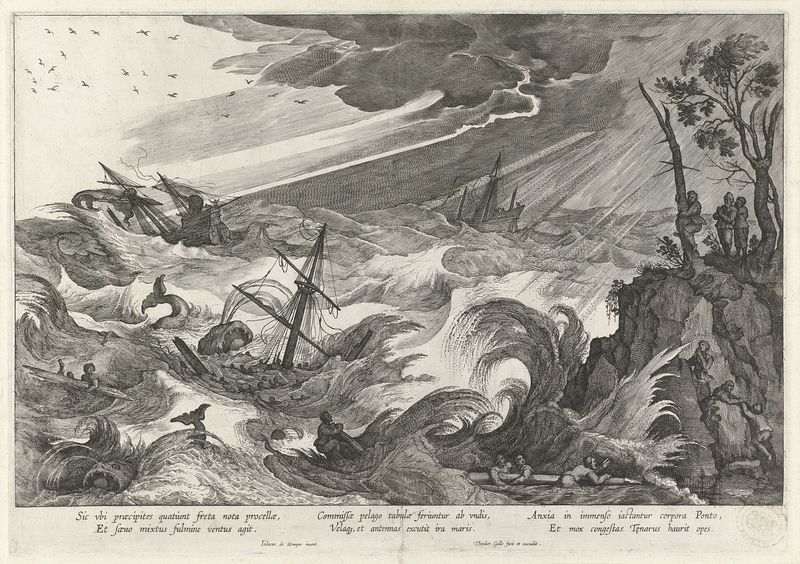
Titel: Herfst: storm op zee
Künstler: Theodoor Galle
Standort: Amsterdam
Institution: Rijksmuseum
Schlagwörter: felsen, meer, wolken, bäume, menschen, vögel, wind, drei, schwanz, gischt, schiffe, wellen, mast, klippen, masten, orkan, sturm, treibgut, wild, balken, klippe, regen, windig, fisch, blitz, kentern, peitschen, schiffsmast, rettungsboot, aufgepeitscht, klammern, schiffbrüchig, schiffsbrüchige, h, schiffsbrüchig, aufpeitschen